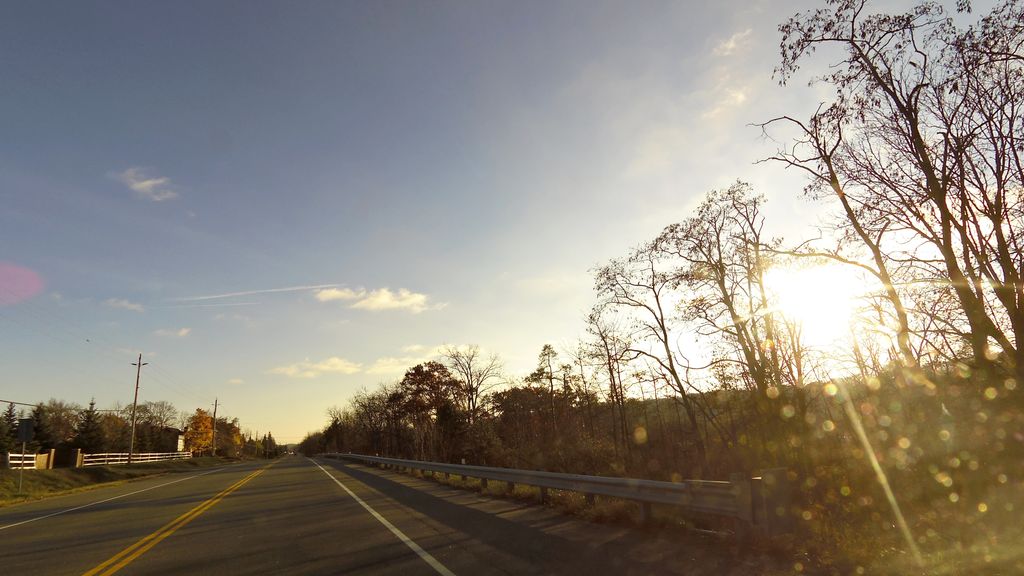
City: kitchener-waterloo